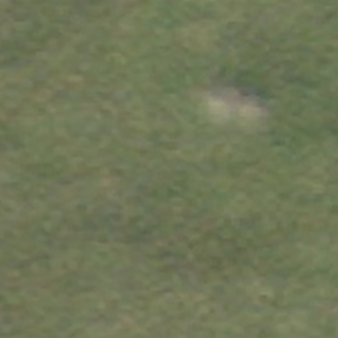
Label: other